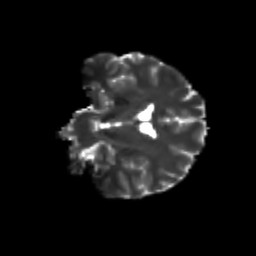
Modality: T2w
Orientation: coronal
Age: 26
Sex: female
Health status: healthy
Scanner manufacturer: siemens
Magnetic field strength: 3 T
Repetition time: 8.6 s
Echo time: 0.095 s